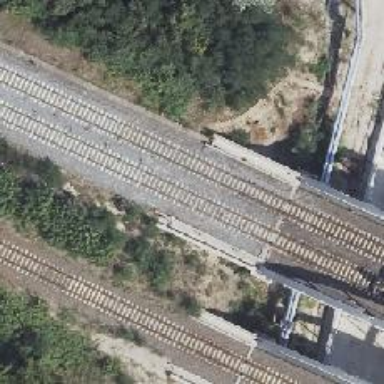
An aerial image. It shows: There is light rail electrified railway with embankment.